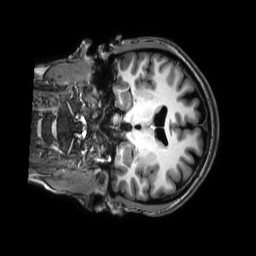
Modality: T1w
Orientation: coronal
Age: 39
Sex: female
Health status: healthy
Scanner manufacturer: philips
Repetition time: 0.009 s
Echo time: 0.004 s